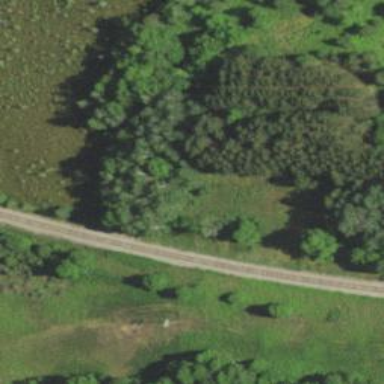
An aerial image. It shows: Abandoned railway.